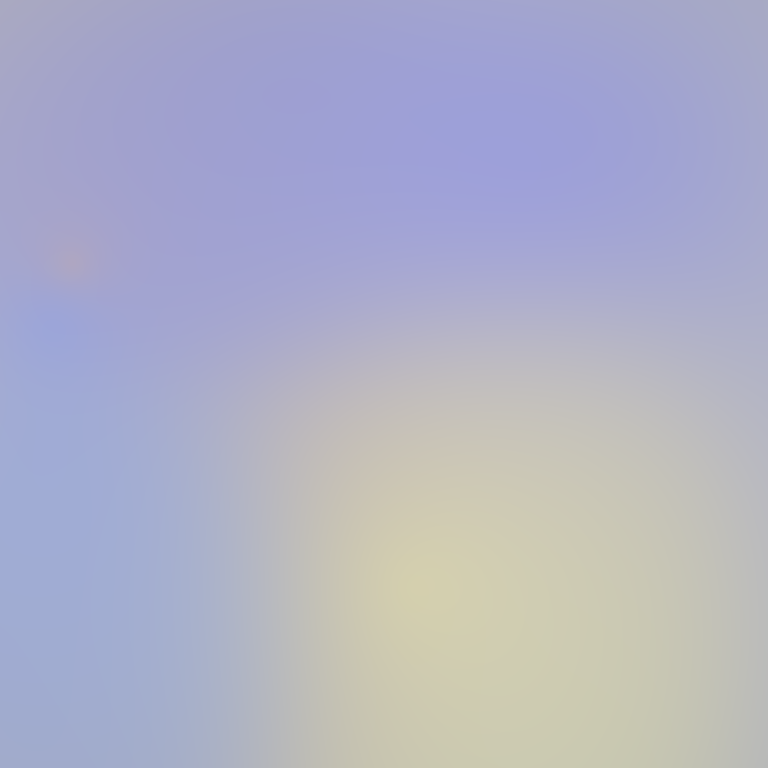
Abstract light effect, smooth gradient from soft lavender to pale yellow, serene atmosphere, diffuse glow, no room, no furniture, no objects.